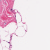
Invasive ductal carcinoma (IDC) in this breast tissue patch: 0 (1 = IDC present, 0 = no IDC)